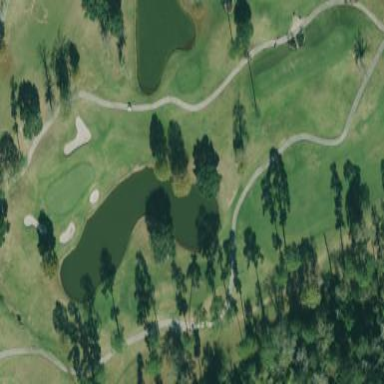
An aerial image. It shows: Picturesque scene of golf course with lateral water hazard.